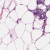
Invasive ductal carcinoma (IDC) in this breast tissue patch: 1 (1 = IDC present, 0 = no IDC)